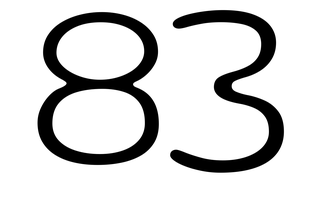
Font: Gluten_ExtraLight